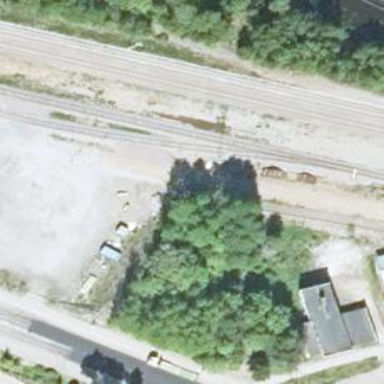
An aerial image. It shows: Wedge used for railway derailment.